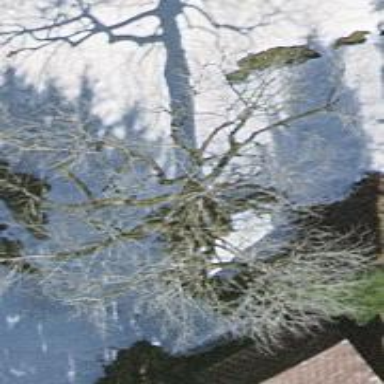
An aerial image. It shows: Beautiful tree in nature.